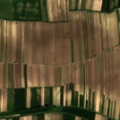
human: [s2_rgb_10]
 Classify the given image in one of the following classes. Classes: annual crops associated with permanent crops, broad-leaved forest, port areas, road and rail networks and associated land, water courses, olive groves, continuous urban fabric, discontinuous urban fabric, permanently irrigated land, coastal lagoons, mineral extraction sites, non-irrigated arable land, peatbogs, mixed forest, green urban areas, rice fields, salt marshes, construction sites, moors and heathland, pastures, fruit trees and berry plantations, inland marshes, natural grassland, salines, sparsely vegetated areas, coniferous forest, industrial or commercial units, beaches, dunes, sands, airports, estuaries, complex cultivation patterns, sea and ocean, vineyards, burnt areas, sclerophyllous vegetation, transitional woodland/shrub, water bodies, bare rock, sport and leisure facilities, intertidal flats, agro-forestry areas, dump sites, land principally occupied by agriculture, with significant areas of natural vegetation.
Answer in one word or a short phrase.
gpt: non-irrigated arable land, vineyards, land principally occupied by agriculture, with significant areas of natural vegetation